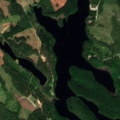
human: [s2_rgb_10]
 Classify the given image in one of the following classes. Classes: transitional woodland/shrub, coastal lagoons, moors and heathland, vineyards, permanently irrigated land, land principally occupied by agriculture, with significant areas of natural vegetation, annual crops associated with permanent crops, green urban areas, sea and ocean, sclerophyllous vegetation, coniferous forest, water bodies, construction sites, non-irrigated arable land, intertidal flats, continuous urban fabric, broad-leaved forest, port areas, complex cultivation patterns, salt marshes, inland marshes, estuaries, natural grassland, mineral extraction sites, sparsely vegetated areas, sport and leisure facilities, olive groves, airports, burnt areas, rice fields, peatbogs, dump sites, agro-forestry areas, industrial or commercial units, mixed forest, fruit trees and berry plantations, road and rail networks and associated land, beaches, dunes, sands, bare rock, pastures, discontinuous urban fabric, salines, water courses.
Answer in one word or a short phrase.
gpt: coniferous forest, mixed forest, transitional woodland/shrub, water bodies